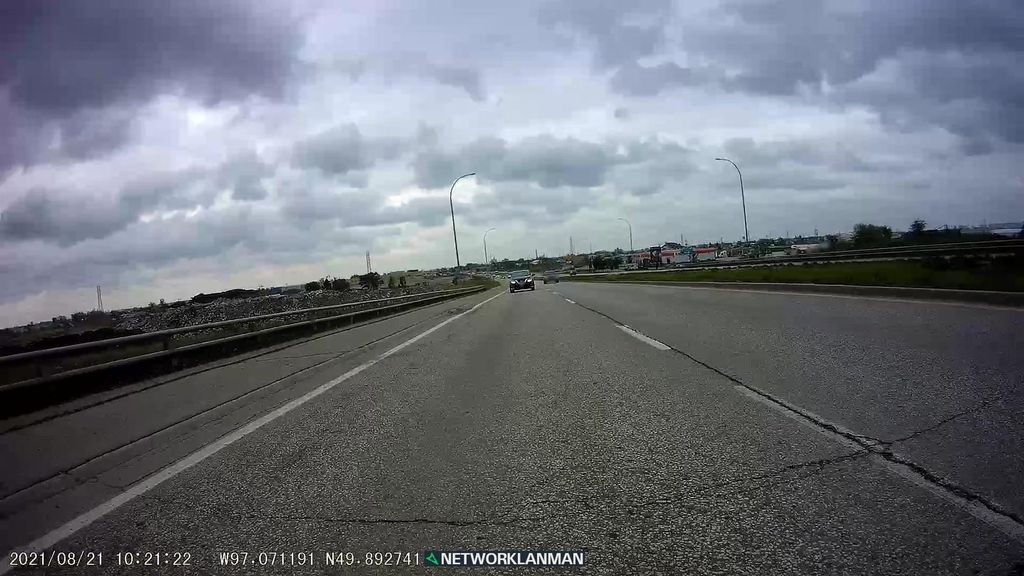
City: winnipeg